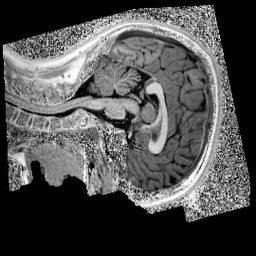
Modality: UNIT1
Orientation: sagittal
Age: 12
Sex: female
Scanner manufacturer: siemens
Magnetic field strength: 3 T
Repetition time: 4 s
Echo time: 0.00299 s